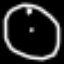
Label: clock